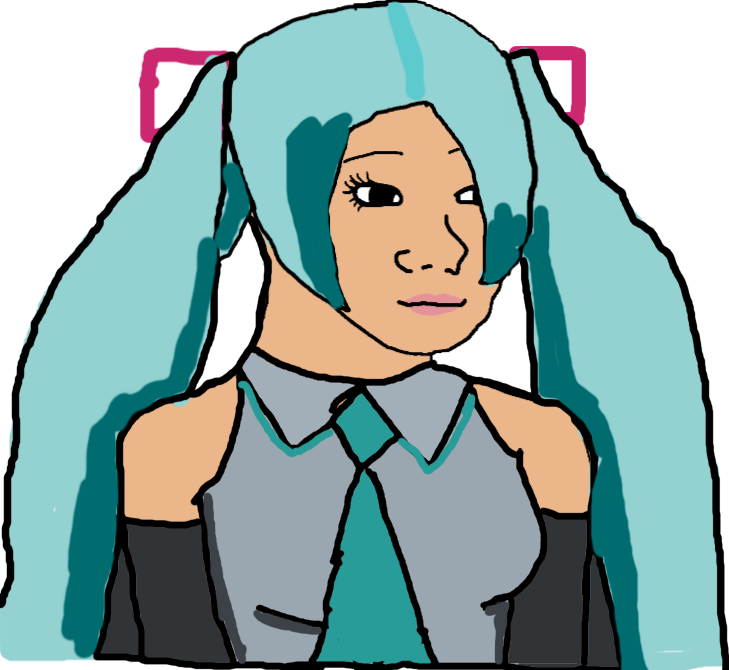
Label: 5_Trad_Wife